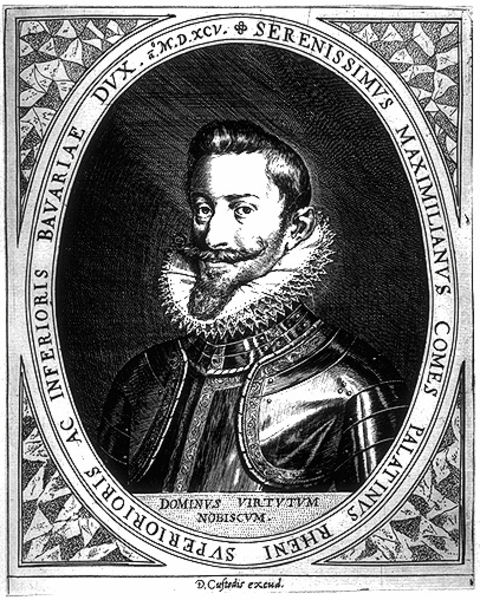
Titel: Bildnis des Kurfürsten Maximilian I von Bayern
Künstler: Dominicus Custos
Institution: (Seriendruck)
Schlagwörter: mann, schatten, weiß, grau, licht, mund, nase, ohr, schwarz, stirn, zeichnung, blick, muster, ornament, bart, jung, schnurrbart, augen, barock, kragen, rahmen, spitze, bild, bildnis, hals, halskrause, portrait, porträt, auge, haare, adel, blatt, brustbild, ohren, renaissance, oval, holzschnitt, schrift, grafik, graphik, rand, kaiser, könig, steif, inschrift, schmal, streng, glanz, ornamente, verzierung, rüschen, kinnbart, ziegenbart, name, stolz, buch, bayern, rechteck, druck, druckgraphik, schwarz-weiß, radierung, stich, text, beschriftung, herrscher, krause, ritter, fürst, rüstung, spitzbart, zwickel, ecken, karte, erleuchtet, halbprofil, medallion, general, herzog, kröse, kupferstich, latein, maximilian, motto, kurfürst, umschrift, prisma, pfalz, mühlradkragen, spanier, maximillian, führer, maximilan, barck, munster, dominus, 1595, palatinus, fürstenportriat, fürstenportrait